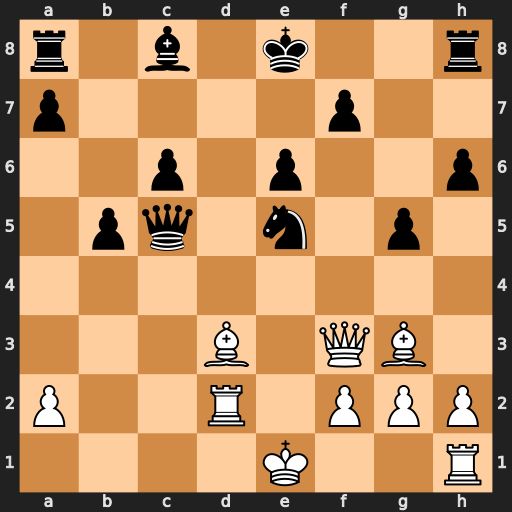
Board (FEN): r1b1k2r/p4p2/2p1p2p/1pq1n1p1/8/3B1QB1/P2R1PPP/4K2R
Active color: w
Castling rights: Kkq
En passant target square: -
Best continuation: Qf6 Nxd3+ Rxd3